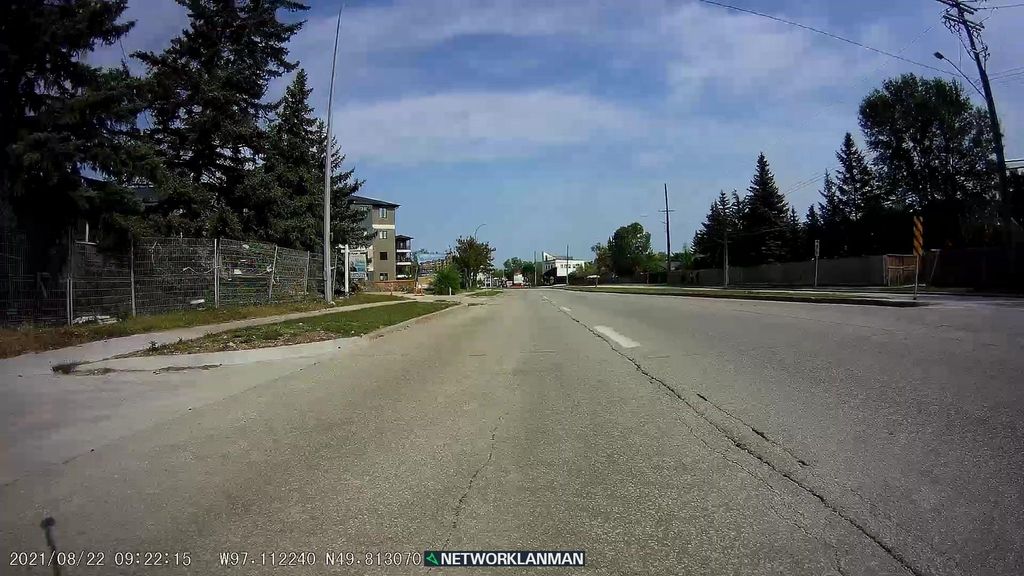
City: winnipeg